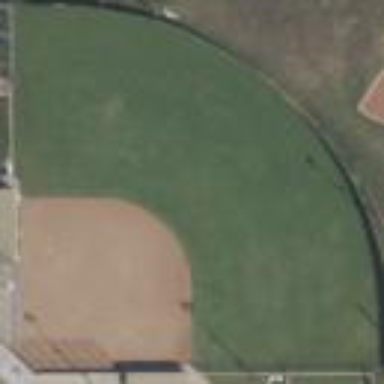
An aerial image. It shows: Chain link fence surrounding softball pitch on leisure land.